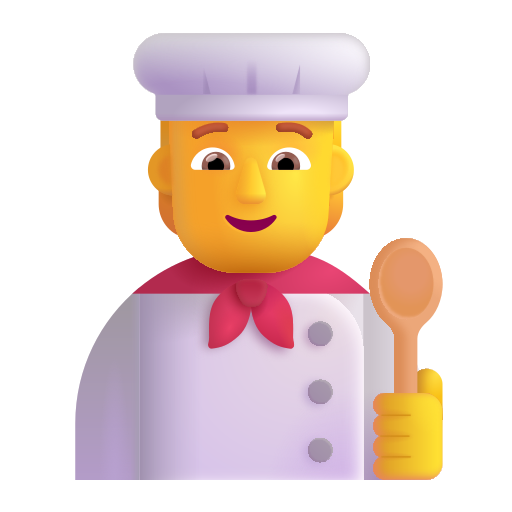
cook color default